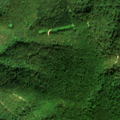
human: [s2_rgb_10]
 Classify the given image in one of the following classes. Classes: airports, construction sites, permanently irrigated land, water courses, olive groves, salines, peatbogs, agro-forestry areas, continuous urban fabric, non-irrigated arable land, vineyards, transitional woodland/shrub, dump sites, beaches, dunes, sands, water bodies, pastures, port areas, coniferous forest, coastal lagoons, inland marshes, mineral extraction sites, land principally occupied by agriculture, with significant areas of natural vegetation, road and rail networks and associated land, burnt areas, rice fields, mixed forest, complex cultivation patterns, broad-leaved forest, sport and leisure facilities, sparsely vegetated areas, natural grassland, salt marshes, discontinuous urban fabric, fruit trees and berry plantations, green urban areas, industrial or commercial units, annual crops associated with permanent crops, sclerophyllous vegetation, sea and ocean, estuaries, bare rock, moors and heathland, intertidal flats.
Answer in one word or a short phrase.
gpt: broad-leaved forest, mixed forest